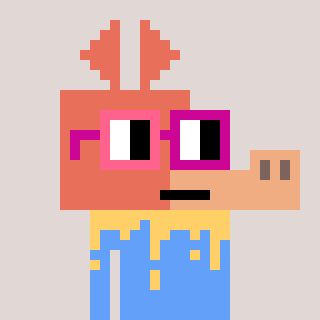
a pixel art character with square pink and red glasses, a aardvark-shaped head and a blue-colored body on a warm background